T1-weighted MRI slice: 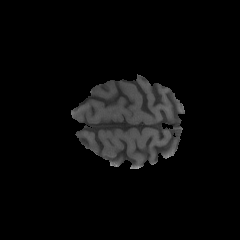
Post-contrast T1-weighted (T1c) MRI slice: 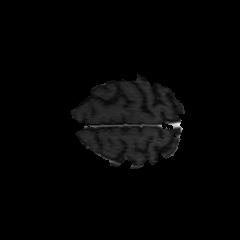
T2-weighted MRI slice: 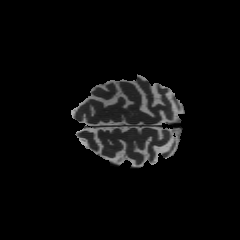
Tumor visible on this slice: no